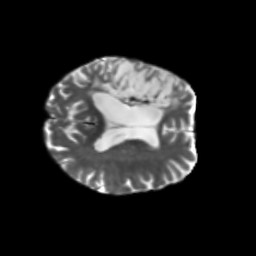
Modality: T2w
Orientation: axial
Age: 66
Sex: female
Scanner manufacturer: siemens
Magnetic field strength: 3 T
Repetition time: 5.47 s
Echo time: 0.0854 s